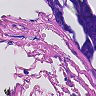
Metastatic tissue present: no